Question: This is a situation very hard to explain , i'm going to do the best.
I need to do a circular Pane or a Scene that hide the part of the element (node) that is outside of the area of the Circle. I mean, I don't want to HIDE the FULL ELEMENT only the zone outside. Like a ".setClip". I cant use this last method, because the project is an animation and when I move the node the clip move too.
This is what I want to make, when the text come up.
<URL>
Here is a image from my project. The red's marks show the problem.

Thanks!
PD: Here is the DocumentController <URL>
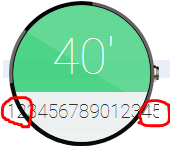
Answer: What's wrong with setClip()? If the following doesn't give you the answer you need, please provide a full code example which shows the problem.
Clip the image (ie without text)
'''
import javafx.application.Application;
import javafx.scene.Group;
import javafx.scene.Node;
import javafx.scene.Scene;
import javafx.scene.SnapshotParameters;
import javafx.scene.control.Label;
import javafx.scene.effect.DropShadow;
import javafx.scene.image.ImageView;
import javafx.scene.image.WritableImage;
import javafx.scene.layout.Pane;
import javafx.scene.paint.Color;
import javafx.scene.shape.Circle;
import javafx.scene.text.Font;
import javafx.stage.Stage;
public class ClipImage extends Application {
@Override
public void start(Stage primaryStage) {
Group root = new Group();
// background image
ImageView imageView = new ImageView( "http://upload.wikimedia.org/wikipedia/commons/thumb/4/41/Siberischer_tiger_de_edit02.jpg/800px-Siberischer_tiger_de_edit02.jpg");
// some text
Label label = new Label( "This is a Tiger. Tigers are awesome!");
label.relocate(20, 400);
label.setTextFill(Color.RED);
label.setFont(new Font("Tahoma", 48));
root.getChildren().addAll( imageView, label);
Scene scene = new Scene( root, 1024, 768);
primaryStage.setScene( scene);
primaryStage.show();
// pane with clipped area
CirclePane circlePane = new CirclePane();
makeDraggable( circlePane);
root.getChildren().addAll( circlePane);
}
public static void main(String[] args) {
launch(args);
}
private class CirclePane extends Pane {
public CirclePane() {
// load image
// ImageView imageView = new ImageView( getClass().getResource("tiger.jpg").toExternalForm());
ImageView imageView = new ImageView( "http://upload.wikimedia.org/wikipedia/commons/thumb/4/41/Siberischer_tiger_de_edit02.jpg/800px-Siberischer_tiger_de_edit02.jpg");
// create circle
Circle circle = new Circle( 200);
circle.relocate(200, 100);
// clip image by circle
imageView.setClip(circle);
// non-clip area should be transparent
SnapshotParameters parameters = new SnapshotParameters();
parameters.setFill(Color.TRANSPARENT);
// new image from clipped image
WritableImage wim = null;
wim = imageView.snapshot(parameters, wim);
// new imageview
ImageView clippedView = new ImageView( wim);
// some shadow
clippedView.setEffect(new DropShadow(15, Color.BLACK));
clippedView.relocate( 200, 100);
getChildren().addAll( clippedView);
}
}
// make node draggable
class DragContext {
double x;
double y;
}
public void makeDraggable( Node node) {
final DragContext dragDelta = new DragContext();
node.setOnMousePressed(mouseEvent -> {
dragDelta.x = node.getBoundsInParent().getMinX() - mouseEvent.getScreenX();
dragDelta.y = node.getBoundsInParent().getMinY() - mouseEvent.getScreenY();
});
node.setOnMouseDragged(mouseEvent -> node.relocate( mouseEvent.getScreenX() + dragDelta.x, mouseEvent.getScreenY() + dragDelta.y));
}
}
'''

Just click on the face and drag it around.
Or you snapshot the entire scene and clip it, so you have everything in the new image:
'''
import javafx.application.Application;
import javafx.scene.Group;
import javafx.scene.Node;
import javafx.scene.Scene;
import javafx.scene.SnapshotParameters;
import javafx.scene.control.Label;
import javafx.scene.effect.DropShadow;
import javafx.scene.image.ImageView;
import javafx.scene.image.WritableImage;
import javafx.scene.layout.Pane;
import javafx.scene.paint.Color;
import javafx.scene.shape.Circle;
import javafx.scene.text.Font;
import javafx.stage.Stage;
public class ClipScene extends Application {
Stage primaryStage;
@Override
public void start(Stage primaryStage) {
this.primaryStage = primaryStage;
Group root = new Group();
// background image
// ImageView imageView = new ImageView( getClass().getResource("tiger.jpg").toExternalForm());
ImageView imageView = new ImageView( "http://upload.wikimedia.org/wikipedia/commons/thumb/4/41/Siberischer_tiger_de_edit02.jpg/800px-Siberischer_tiger_de_edit02.jpg");
// some text
Label label = new Label( "This is a Tiger. Tigers are awesome!");
label.relocate(20, 400);
label.setTextFill(Color.RED);
label.setFont(new Font("Tahoma", 48));
root.getChildren().addAll( imageView, label);
Scene scene = new Scene( root, 1024, 768);
primaryStage.setScene( scene);
primaryStage.show();
// pane with clipped area
CirclePane circlePane = new CirclePane();
makeDraggable( circlePane);
root.getChildren().addAll( circlePane);
}
public static void main(String[] args) {
launch(args);
}
private class CirclePane extends Pane {
public CirclePane() {
WritableImage wim = null;
// load image
wim = primaryStage.getScene().snapshot( wim);
// create imageview
ImageView imageView = new ImageView( wim);
// create circle
Circle circle = new Circle( 200);
circle.relocate(200, 100);
// clip image by circle
imageView.setClip(circle);
// non-clip area should be transparent
SnapshotParameters parameters = new SnapshotParameters();
parameters.setFill(Color.TRANSPARENT);
// new image from clipped image
wim = imageView.snapshot(parameters, wim);
// new imageview
ImageView clippedView = new ImageView( wim);
// some shadow
clippedView.setEffect(new DropShadow(15, Color.BLACK));
clippedView.relocate( 200, 100);
getChildren().addAll( clippedView);
}
}
// make node draggable
class DragContext {
double x;
double y;
}
public void makeDraggable( Node node) {
final DragContext dragDelta = new DragContext();
node.setOnMousePressed(mouseEvent -> {
dragDelta.x = node.getBoundsInParent().getMinX() - mouseEvent.getScreenX();
dragDelta.y = node.getBoundsInParent().getMinY() - mouseEvent.getScreenY();
});
node.setOnMouseDragged(mouseEvent -> node.relocate( mouseEvent.getScreenX() + dragDelta.x, mouseEvent.getScreenY() + dragDelta.y));
}
}
'''

Here's the animated version where the background scrolls vertically:
'''
import javafx.animation.AnimationTimer;
import javafx.application.Application;
import javafx.scene.Group;
import javafx.scene.Node;
import javafx.scene.Scene;
import javafx.scene.SnapshotParameters;
import javafx.scene.effect.DropShadow;
import javafx.scene.image.ImageView;
import javafx.scene.image.WritableImage;
import javafx.scene.layout.Pane;
import javafx.scene.paint.Color;
import javafx.scene.shape.Circle;
import javafx.stage.Stage;
public class ClipImage extends Application {
Stage primaryStage;
@Override
public void start(Stage primaryStage) {
this.primaryStage = primaryStage;
Group root = new Group();
// background image
ImageView imageView = new ImageView( "http://upload.wikimedia.org/wikipedia/commons/thumb/5/58/Sunset_2007-1.jpg/640px-Sunset_2007-1.jpg");
root.getChildren().addAll( imageView);
Scene scene = new Scene( root, 1024, 768);
primaryStage.setScene( scene);
primaryStage.show();
// pane with clipped area
CirclePane circlePane = new CirclePane();
makeDraggable( circlePane);
root.getChildren().addAll( circlePane);
AnimationTimer timer = new AnimationTimer() {
@Override
public void handle(long now) {
circlePane.scroll();
}
};
timer.start();
}
public static void main(String[] args) {
launch(args);
}
private class CirclePane extends Pane {
double y = 0;
ImageView clippedView;
ImageView imageView;
Circle circle;
SnapshotParameters parameters;
WritableImage wim = null;
boolean directionForward = true;
public CirclePane() {
imageView = new ImageView( "http://upload.wikimedia.org/wikipedia/commons/thumb/5/58/Sunset_2007-1.jpg/640px-Sunset_2007-1.jpg");
// create circle
circle = new Circle( 100);
circle.relocate(200, 100);
// clip image by circle
imageView.setClip(circle);
// non-clip area should be transparent
parameters = new SnapshotParameters();
parameters.setFill(Color.TRANSPARENT);
// new image from clipped image
wim = null;
wim = imageView.snapshot(parameters, wim);
// new imageview
clippedView = new ImageView( wim);
// some shadow
clippedView.setEffect(new DropShadow(15, Color.BLACK));
clippedView.relocate( 150, 100);
getChildren().addAll( clippedView);
}
public void scroll() {
if( directionForward) {
y++;
if( y > 100) {
directionForward = false;
}
} else {
y--;
if( y < 0) {
directionForward = true;
}
}
circle.relocate(150, 100 + y);
imageView.setClip(circle);
wim = imageView.snapshot(parameters, wim);
clippedView.setImage( wim);
}
}
// make node draggable
class DragContext {
double x;
double y;
}
public void makeDraggable( Node node) {
final DragContext dragDelta = new DragContext();
node.setOnMousePressed(mouseEvent -> {
dragDelta.x = node.getBoundsInParent().getMinX() - mouseEvent.getScreenX();
dragDelta.y = node.getBoundsInParent().getMinY() - mouseEvent.getScreenY();
});
node.setOnMouseDragged(mouseEvent -> node.relocate( mouseEvent.getScreenX() + dragDelta.x, mouseEvent.getScreenY() + dragDelta.y));
}
}
'''

And the same with text, in which the scene is used to create a combined snapshot of imageview and label.
'''
import javafx.animation.AnimationTimer;
import javafx.application.Application;
import javafx.scene.Group;
import javafx.scene.Node;
import javafx.scene.Scene;
import javafx.scene.SnapshotParameters;
import javafx.scene.control.Label;
import javafx.scene.effect.DropShadow;
import javafx.scene.image.ImageView;
import javafx.scene.image.WritableImage;
import javafx.scene.layout.Pane;
import javafx.scene.paint.Color;
import javafx.scene.shape.Circle;
import javafx.scene.text.Font;
import javafx.stage.Stage;
public class ClipScene extends Application {
Stage primaryStage;
@Override
public void start(Stage primaryStage) {
this.primaryStage = primaryStage;
Group root = new Group();
// background image
ImageView imageView = new ImageView( "http://upload.wikimedia.org/wikipedia/commons/thumb/5/58/Sunset_2007-1.jpg/640px-Sunset_2007-1.jpg");
// some text
Label label = new Label( "Let the sun shine!");
label.relocate(180, 220);
label.setTextFill(Color.YELLOW);
label.setFont(new Font("Tahoma", 18));
root.getChildren().addAll( imageView, label);
Scene scene = new Scene( root, 1024, 768);
primaryStage.setScene( scene);
primaryStage.show();
// pane with clipped area
CirclePane circlePane = new CirclePane();
makeDraggable( circlePane);
root.getChildren().addAll( circlePane);
// label.setVisible(false);
// imageView.setVisible(false);
AnimationTimer timer = new AnimationTimer() {
@Override
public void handle(long now) {
circlePane.scroll();
}
};
timer.start();
}
public static void main(String[] args) {
launch(args);
}
private class CirclePane extends Pane {
double y = 0;
ImageView clippedView;
ImageView imageView;
Circle circle;
SnapshotParameters parameters;
WritableImage wim = null;
boolean direction = true;
public CirclePane() {
WritableImage wim = null;
// load image
wim = primaryStage.getScene().snapshot( wim);
imageView = new ImageView( wim);
// create circle
circle = new Circle( 100);
circle.relocate(200, 100);
// clip image by circle
imageView.setClip(circle);
// non-clip area should be transparent
parameters = new SnapshotParameters();
parameters.setFill(Color.TRANSPARENT);
// new image from clipped image
wim = null;
wim = imageView.snapshot(parameters, wim);
// new imageview
clippedView = new ImageView( wim);
// some shadow
clippedView.setEffect(new DropShadow(15, Color.BLACK));
clippedView.relocate( 150, 100);
getChildren().addAll( clippedView);
}
public void scroll() {
if( direction) {
y++;
if( y > 100) {
direction = false;
}
} else {
y--;
if( y < 0) {
direction = true;
}
}
circle.relocate(150, 100 + y);
imageView.setClip(circle);
wim = imageView.snapshot(parameters, wim);
clippedView.setImage( wim);
}
}
// make node draggable
class DragContext {
double x;
double y;
}
public void makeDraggable( Node node) {
final DragContext dragDelta = new DragContext();
node.setOnMousePressed(mouseEvent -> {
dragDelta.x = node.getBoundsInParent().getMinX() - mouseEvent.getScreenX();
dragDelta.y = node.getBoundsInParent().getMinY() - mouseEvent.getScreenY();
});
node.setOnMouseDragged(mouseEvent -> node.relocate( mouseEvent.getScreenX() + dragDelta.x, mouseEvent.getScreenY() + dragDelta.y));
}
}
'''

And here's all combined, where the animated sunset is "rendered" offscreen, ie we use a Pane for the snapshot, not the Scene:
'''
import javafx.animation.AnimationTimer;
import javafx.application.Application;
import javafx.scene.Group;
import javafx.scene.Node;
import javafx.scene.Scene;
import javafx.scene.SnapshotParameters;
import javafx.scene.control.Label;
import javafx.scene.effect.DropShadow;
import javafx.scene.image.ImageView;
import javafx.scene.image.WritableImage;
import javafx.scene.layout.Pane;
import javafx.scene.paint.Color;
import javafx.scene.shape.Circle;
import javafx.scene.text.Font;
import javafx.scene.text.Text;
import javafx.stage.Stage;
public class ClipOffScreen extends Application {
@Override
public void start(Stage primaryStage) {
Group root = new Group();
// background image
ImageView imageView = new ImageView( "http://upload.wikimedia.org/wikipedia/commons/thumb/4/41/Siberischer_tiger_de_edit02.jpg/800px-Siberischer_tiger_de_edit02.jpg");
// some text
Label label = new Label( "This is a Tiger. Tigers are awesome!");
label.relocate(20, 400);
label.setTextFill(Color.RED);
label.setFont(new Font("Tahoma", 48));
root.getChildren().addAll( imageView, label);
Scene scene = new Scene( root, 1024, 768);
primaryStage.setScene( scene);
primaryStage.show();
// pane with clipped area
CirclePane circlePane = new CirclePane();
makeDraggable( circlePane);
root.getChildren().addAll( circlePane);
AnimationTimer timer = new AnimationTimer() {
@Override
public void handle(long now) {
circlePane.scroll();
}
};
timer.start();
}
public static void main(String[] args) {
launch(args);
}
private class CirclePane extends Pane {
double y = 0;
ImageView clippedView;
ImageView imageView;
Circle circle;
SnapshotParameters parameters;
WritableImage wim = null;
boolean direction = true;
public CirclePane() {
Pane offScreenPane = new Pane();
// background image
ImageView imageView2 = new ImageView( "http://upload.wikimedia.org/wikipedia/commons/thumb/5/58/Sunset_2007-1.jpg/640px-Sunset_2007-1.jpg");
// some text
Text text = new Text( "Let the sun shine!");
text.relocate(180, 220);
text.setFill(Color.YELLOW);
text.setFont(new Font("Tahoma", 18));
offScreenPane.getChildren().addAll( imageView2, text);
// non-clip area should be transparent
parameters = new SnapshotParameters();
parameters.setFill(Color.TRANSPARENT);
WritableImage wim = null;
// load image
wim = offScreenPane.snapshot( parameters, wim);
imageView = new ImageView( wim);
// create circle
circle = new Circle( 100);
circle.relocate(200, 100);
// clip image by circle
imageView.setClip(circle);
// new image from clipped image
wim = null;
wim = imageView.snapshot(parameters, wim);
// new imageview
clippedView = new ImageView( wim);
// some shadow
clippedView.setEffect(new DropShadow(15, Color.BLACK));
clippedView.relocate( 150, 100);
getChildren().addAll( clippedView);
}
public void scroll() {
if( direction) {
y++;
if( y > 100) {
direction = false;
}
} else {
y--;
if( y < 0) {
direction = true;
}
}
circle.relocate(150, 100 + y);
imageView.setClip(circle);
wim = imageView.snapshot(parameters, wim);
clippedView.setImage( wim);
}
}
// make node draggable
class DragContext {
double x;
double y;
}
public void makeDraggable( Node node) {
final DragContext dragDelta = new DragContext();
node.setOnMousePressed(mouseEvent -> {
dragDelta.x = node.getBoundsInParent().getMinX() - mouseEvent.getScreenX();
dragDelta.y = node.getBoundsInParent().getMinY() - mouseEvent.getScreenY();
});
node.setOnMouseDragged(mouseEvent -> node.relocate( mouseEvent.getScreenX() + dragDelta.x, mouseEvent.getScreenY() + dragDelta.y));
}
}
'''
The trick is to use Text instead of Label, because Label will be hidden if it isn't visible. I guess that's some kind of JavaFX internal optimization.